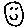
Label: smiley face